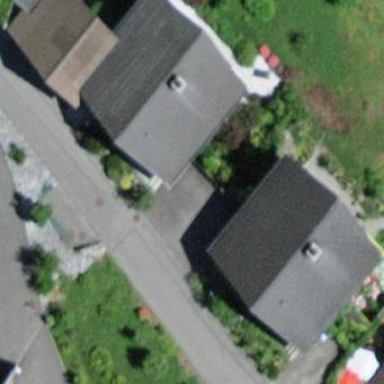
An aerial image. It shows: Residential building.